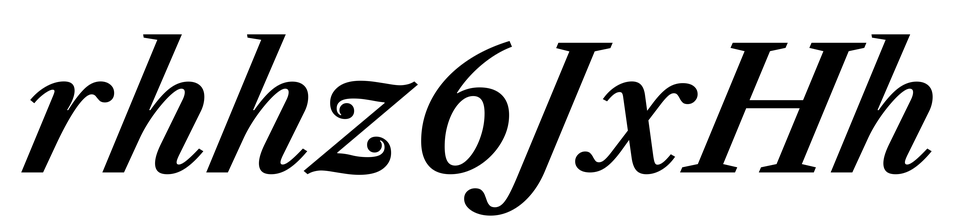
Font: LibreCaslonText-Italic_SemiBold_Italic